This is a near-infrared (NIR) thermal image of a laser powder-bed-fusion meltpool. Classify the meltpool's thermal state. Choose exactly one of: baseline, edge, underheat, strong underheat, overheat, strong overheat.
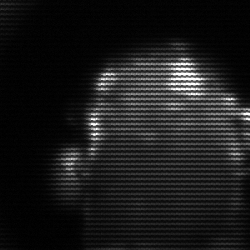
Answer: baseline